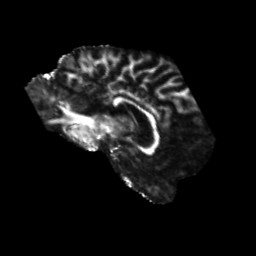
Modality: FA
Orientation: sagittal
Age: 58
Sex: male
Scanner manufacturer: siemens
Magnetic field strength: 3 T
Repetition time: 5.25 s
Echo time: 0.08 s